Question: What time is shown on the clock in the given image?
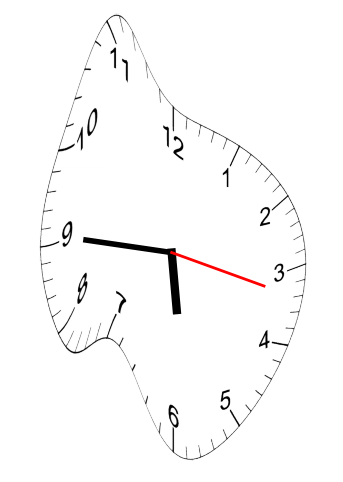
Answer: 05:45:17